Question: suppose we have a class called 'LatLng':
'''
public class LatLng {
private long id;
private double latitude;
private double longitude;
//setters & getters
}
'''
as you can see in the picture below:

we have a one-to-one relationship between 'PoliceStation' and 'LatLng'
and one-to-one relationship between 'Hotel' and 'LatLng'
and so on...
how can we create such a relationship in hibernate? (both annotation and xml-mapping)
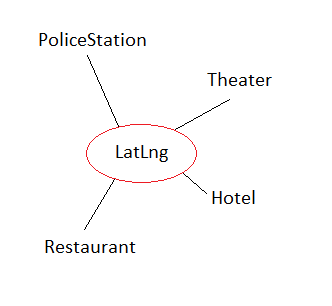
Answer: What you need is a bidirectional one-to-one association between your entities.
Check these links:
<URL>
<URL>
Follow the links and try to create your entities.